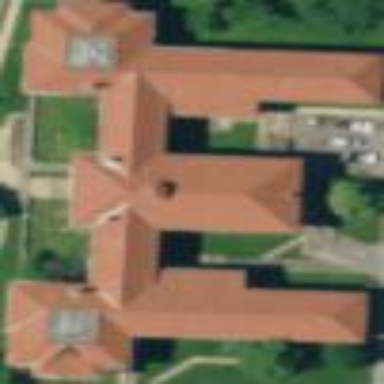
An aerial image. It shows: Historic hospital building.